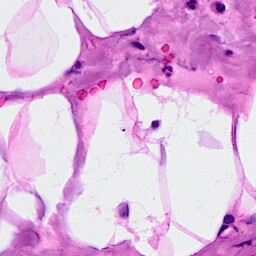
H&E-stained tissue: Breast